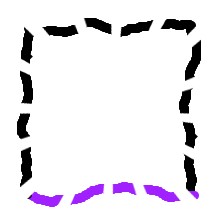
Shape: square